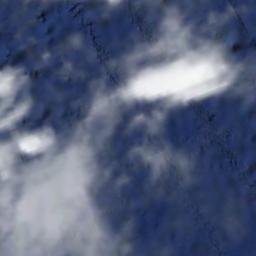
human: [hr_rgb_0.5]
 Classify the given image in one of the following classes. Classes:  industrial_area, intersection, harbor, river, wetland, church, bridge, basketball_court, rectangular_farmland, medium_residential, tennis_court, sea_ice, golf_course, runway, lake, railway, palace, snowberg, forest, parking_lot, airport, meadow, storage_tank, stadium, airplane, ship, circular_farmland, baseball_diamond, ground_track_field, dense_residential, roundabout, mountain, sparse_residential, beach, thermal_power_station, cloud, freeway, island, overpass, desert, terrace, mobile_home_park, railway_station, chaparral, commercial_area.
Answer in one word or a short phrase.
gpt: cloud